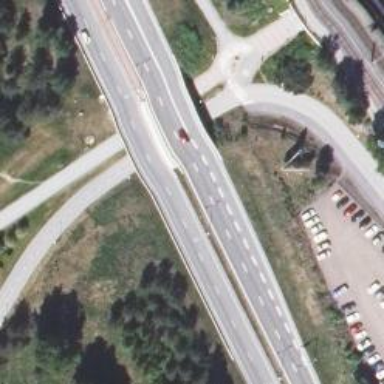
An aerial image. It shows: Trunk road bridge.